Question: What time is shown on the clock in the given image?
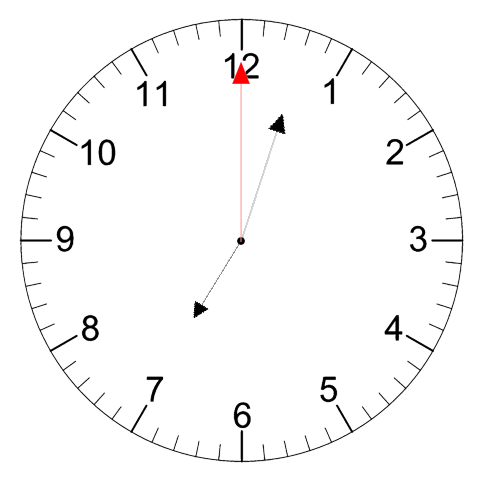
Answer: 07:03:00